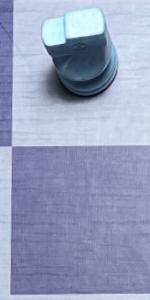
Label: Empty